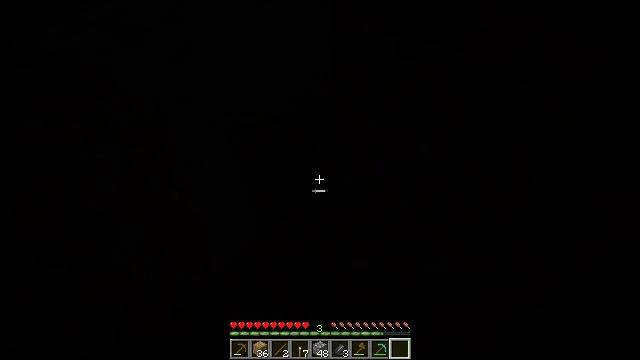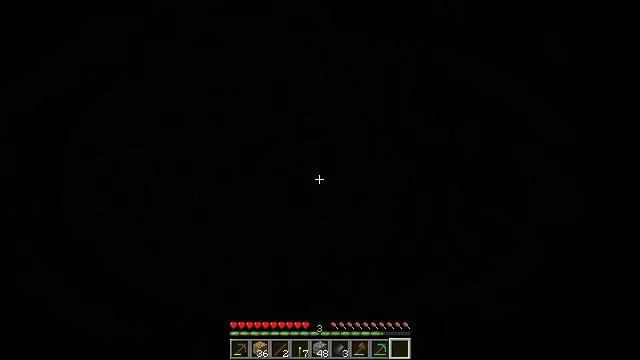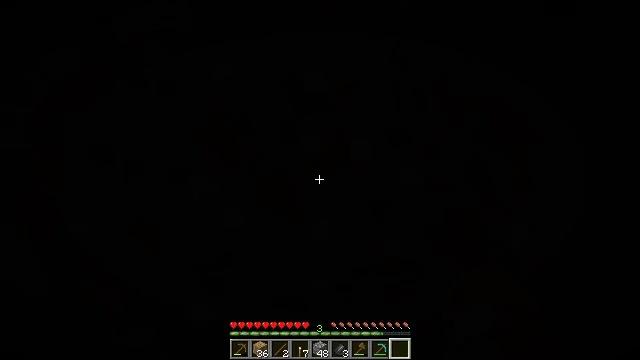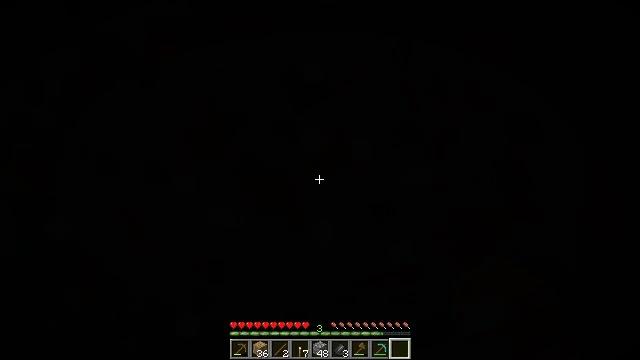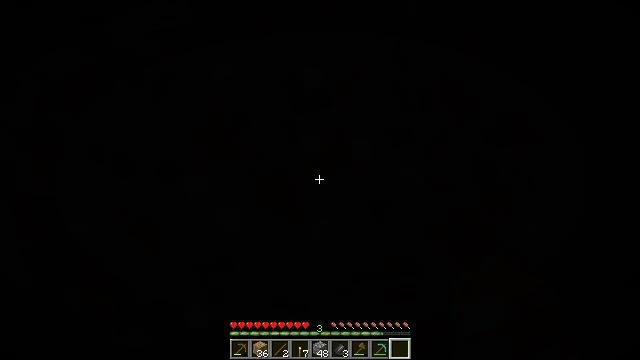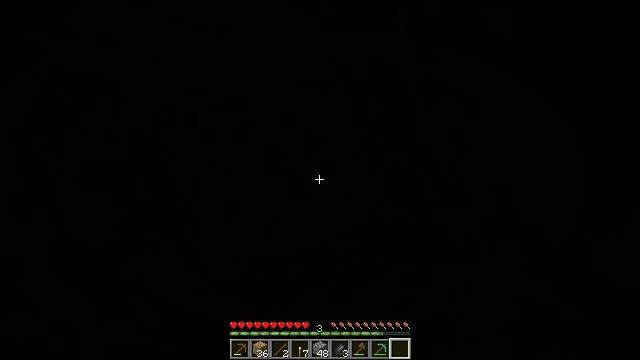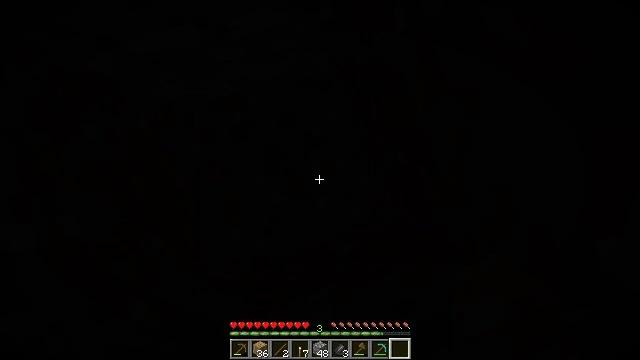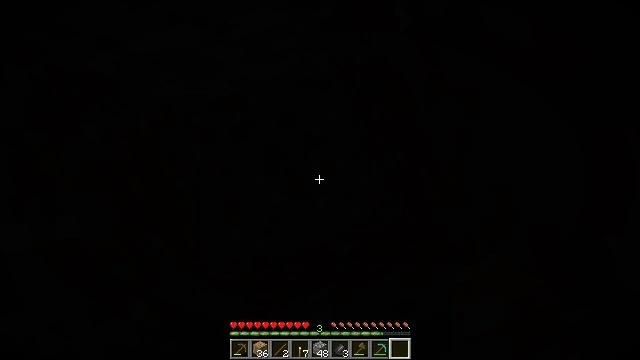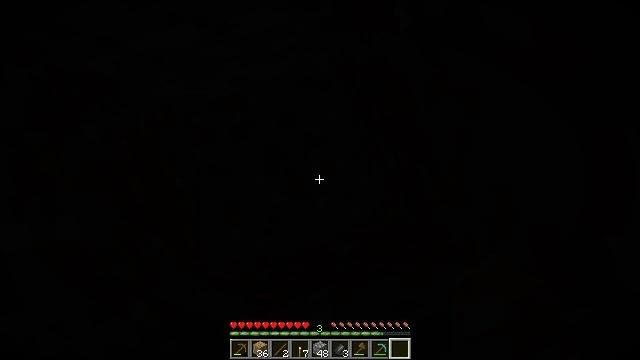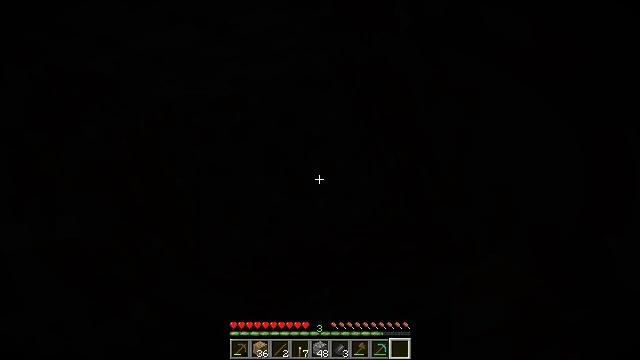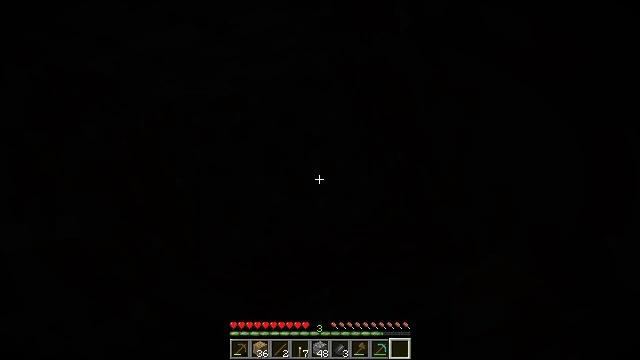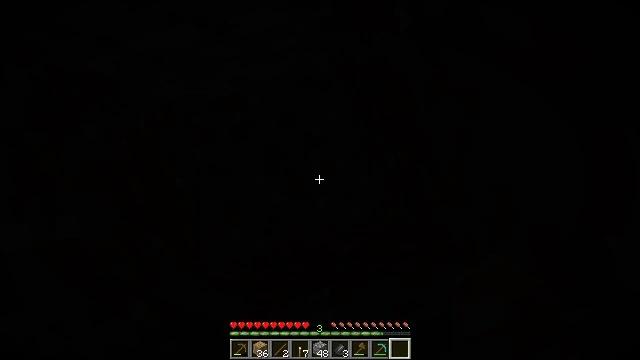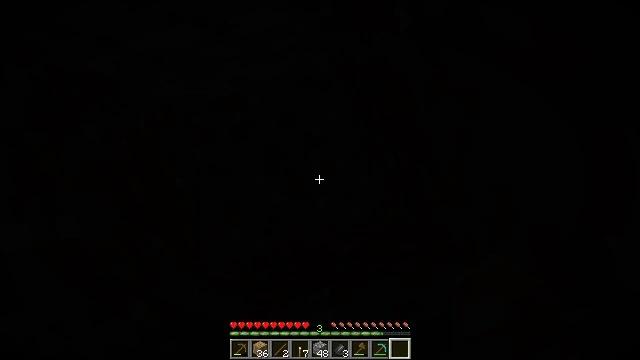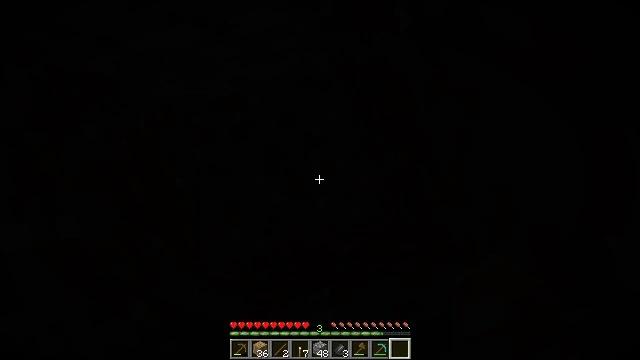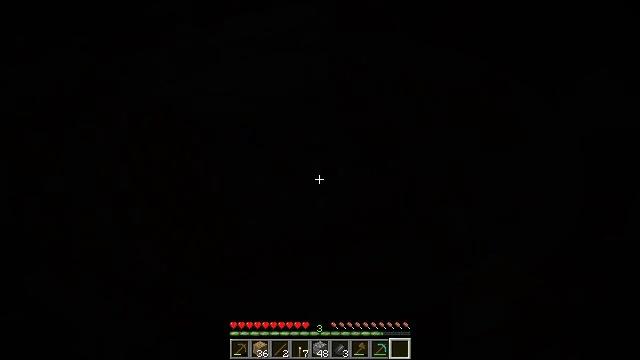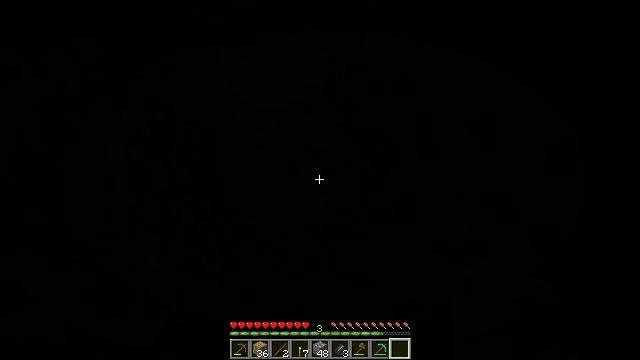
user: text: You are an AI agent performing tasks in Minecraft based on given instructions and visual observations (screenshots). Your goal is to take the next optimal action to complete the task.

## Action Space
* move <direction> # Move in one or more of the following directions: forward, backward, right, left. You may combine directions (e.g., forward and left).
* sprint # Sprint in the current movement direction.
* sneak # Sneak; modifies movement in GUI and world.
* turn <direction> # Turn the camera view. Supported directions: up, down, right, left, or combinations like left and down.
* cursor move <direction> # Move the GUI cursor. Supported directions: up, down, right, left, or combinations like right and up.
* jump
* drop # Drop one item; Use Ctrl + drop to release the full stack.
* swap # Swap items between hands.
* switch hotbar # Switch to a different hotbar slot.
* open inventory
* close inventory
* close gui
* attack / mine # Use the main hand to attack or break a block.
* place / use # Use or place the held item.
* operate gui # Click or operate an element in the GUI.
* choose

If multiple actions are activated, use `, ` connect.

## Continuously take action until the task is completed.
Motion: motion action
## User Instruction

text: Break the grass block.
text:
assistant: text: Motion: use / place, jump
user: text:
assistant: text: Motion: use / place, jump
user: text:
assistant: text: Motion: jump
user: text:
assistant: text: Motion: jump
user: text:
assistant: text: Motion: use / place, jump
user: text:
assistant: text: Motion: use / place, jump
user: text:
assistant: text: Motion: use / place, jump
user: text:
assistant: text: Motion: use / place, jump
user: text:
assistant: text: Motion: jump
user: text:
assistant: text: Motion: use / place, jump
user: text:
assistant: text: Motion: use / place, jump
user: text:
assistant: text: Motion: use / place, jump
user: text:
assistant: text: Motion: use / place, jump
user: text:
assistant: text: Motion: jump
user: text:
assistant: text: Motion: jump
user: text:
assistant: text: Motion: use / place, jump
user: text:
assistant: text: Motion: use / place, jump
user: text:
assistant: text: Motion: use / place, jump
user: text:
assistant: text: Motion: use / place, jump
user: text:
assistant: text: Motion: jump
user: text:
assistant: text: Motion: use / place, jump
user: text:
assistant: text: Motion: use / place, jump
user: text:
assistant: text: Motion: use / place, jump
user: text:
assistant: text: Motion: use / place, jump
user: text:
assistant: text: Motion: use / place, jump
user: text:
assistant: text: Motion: jump
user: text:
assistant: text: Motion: use / place, jump
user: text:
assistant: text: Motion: use / place, jump
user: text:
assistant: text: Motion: use / place, jump
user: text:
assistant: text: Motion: use / place, jump